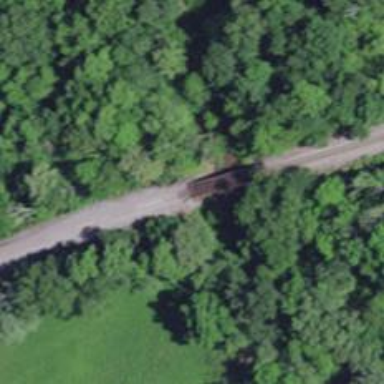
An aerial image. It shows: Railway bridge.